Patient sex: M
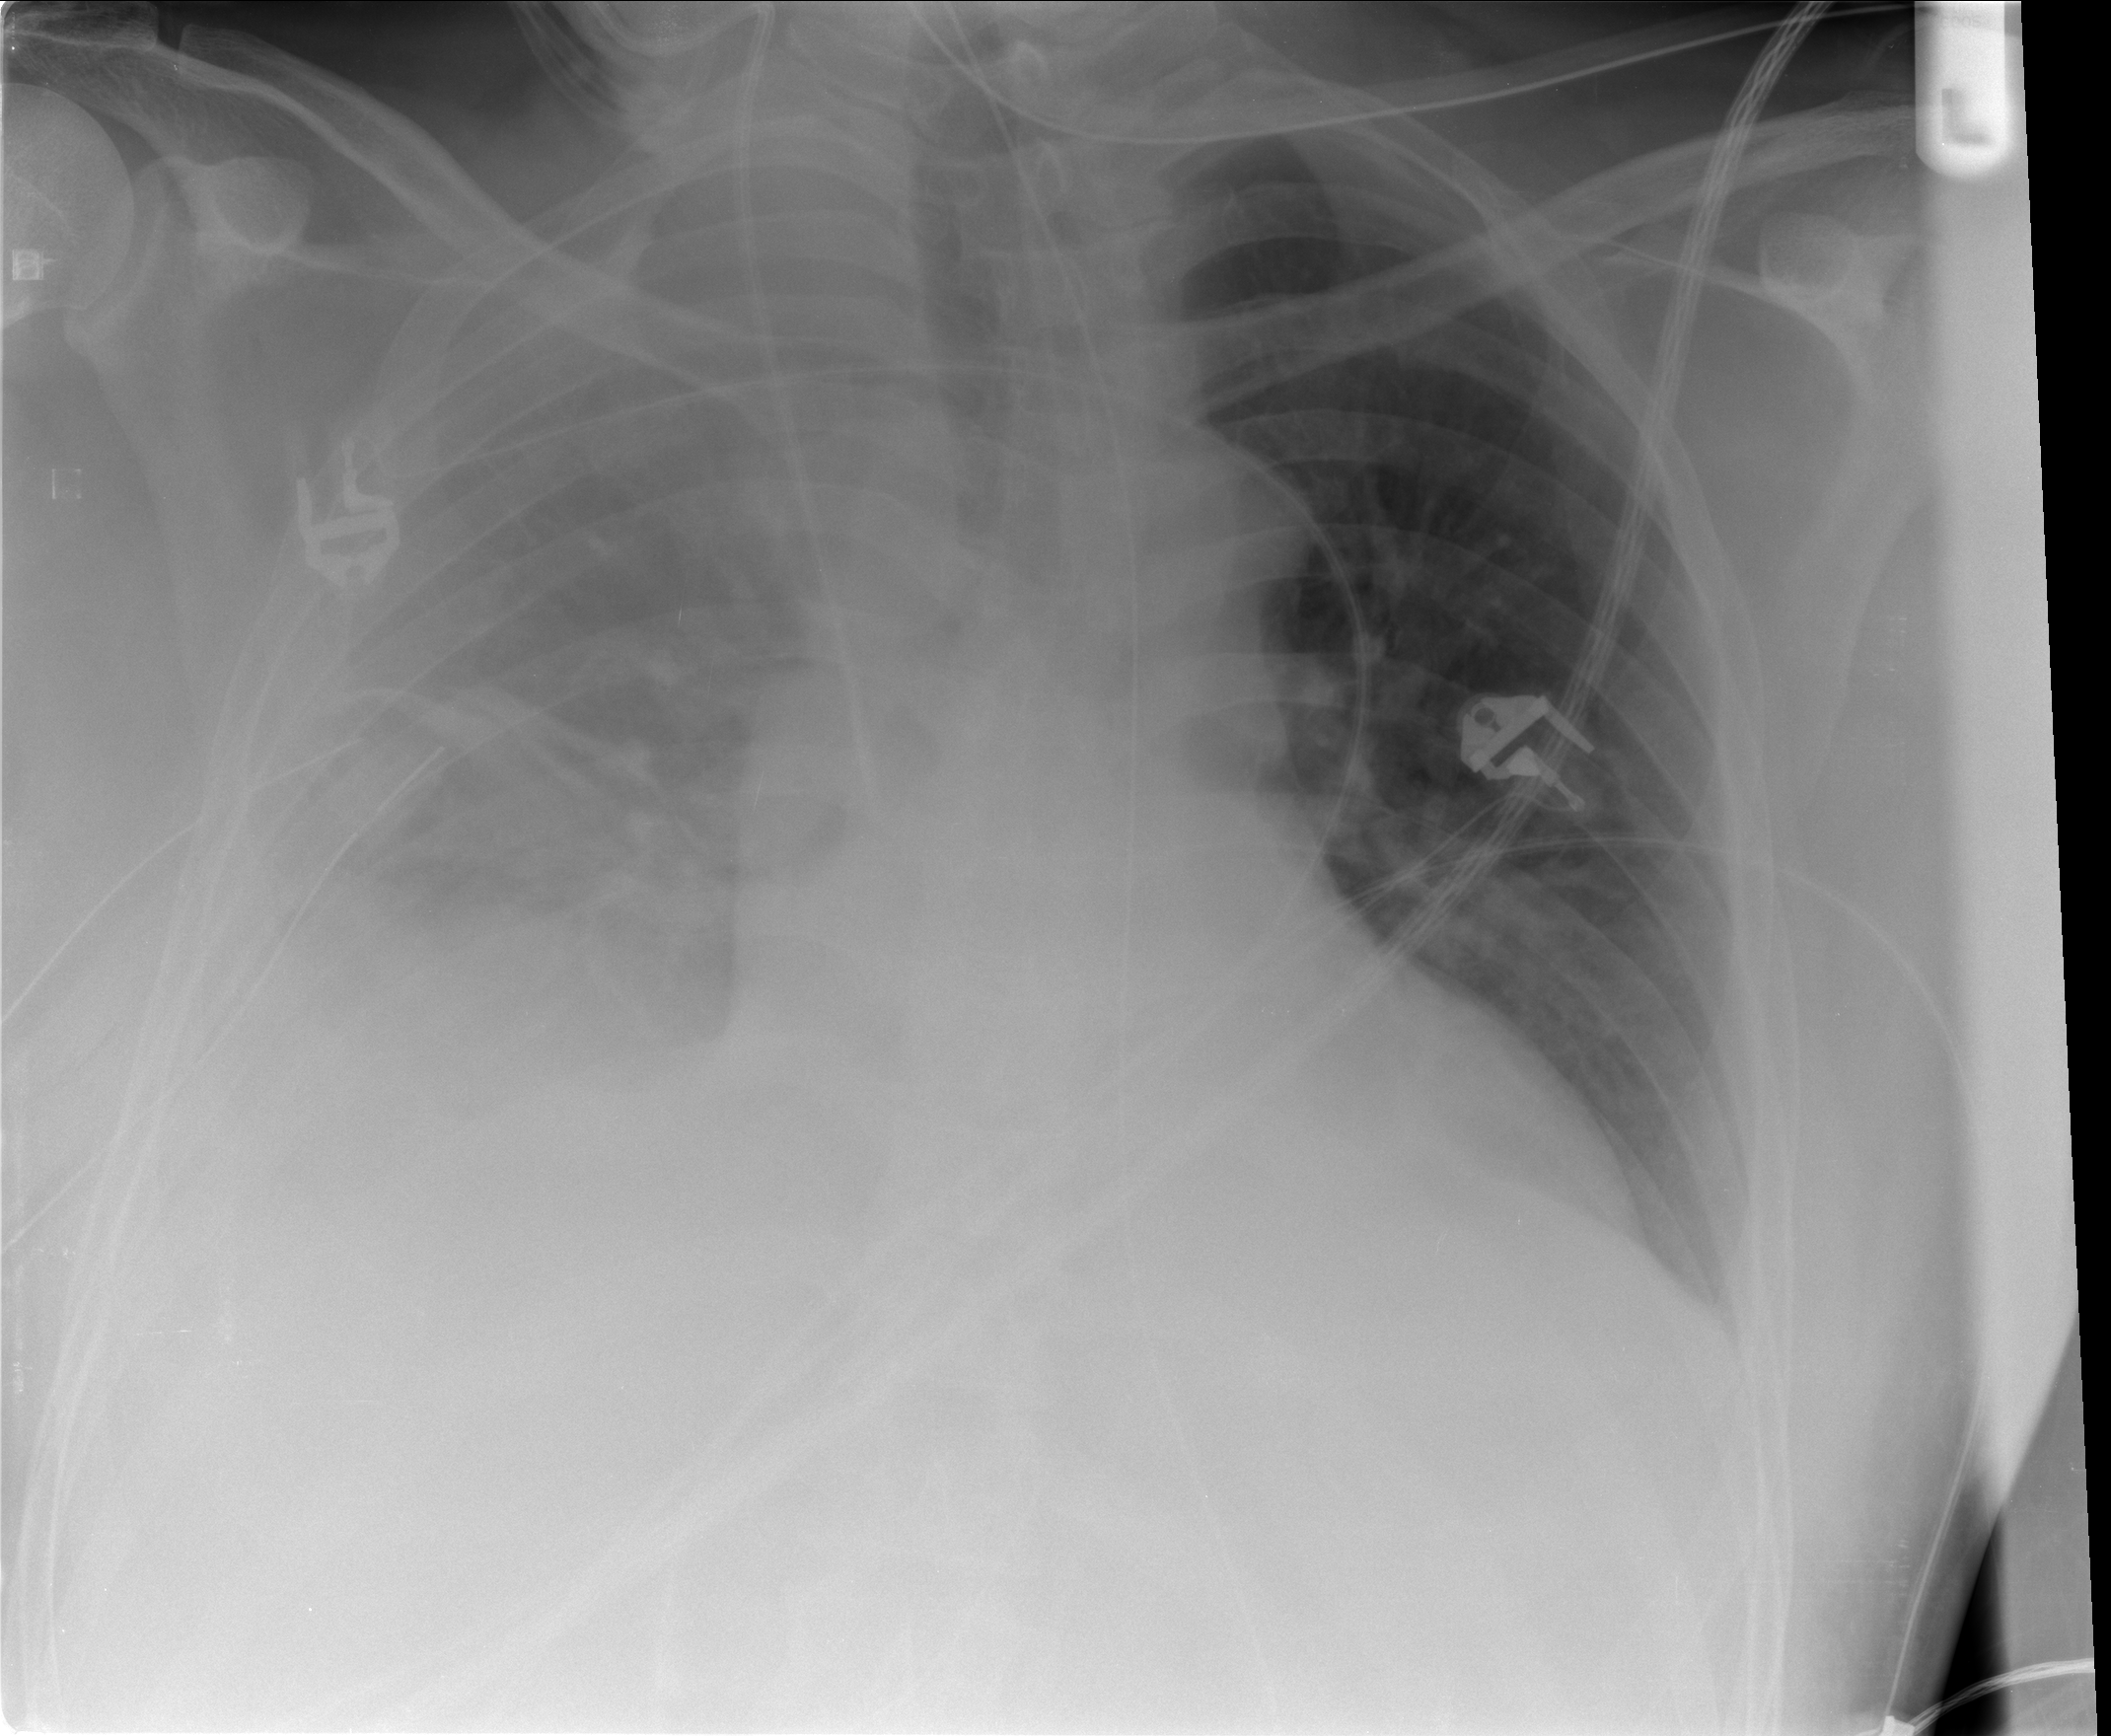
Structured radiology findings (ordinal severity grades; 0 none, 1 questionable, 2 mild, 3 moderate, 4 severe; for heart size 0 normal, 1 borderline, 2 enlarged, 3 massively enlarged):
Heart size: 2
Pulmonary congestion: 2
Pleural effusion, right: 3
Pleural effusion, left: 2
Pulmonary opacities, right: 0
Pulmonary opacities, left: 0
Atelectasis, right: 3
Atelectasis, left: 2